Question: Suppose we've some labeled data X with N data points. Using some clustering algorithm, say k-means, we partition X into k clusters C_1,...,C_k. Let S_1,...,S_k be the true partitioning sets and define the clustering classification error like this:
I want to then find the optimal "match" of the clusters to the true clusters by minimizing this error. So for k=3 the optimal permutation may be {(C_1 and S_2), (C_2 and S_3), (C_3 and S_1)}. The obvious way to find the optimal permutation would be to look at all k! permutations and the resulting error, and pick the one giving smallest error. This however requires k! time so my question is, would it be possible to design an algorithm to do this more efficiently?
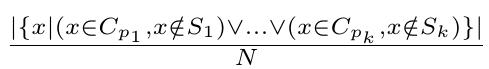
Answer: There are good and well-tested algorithms for finding the best matching, such as the
<URL>.
But usually, it is not a good idea to map clusters to classes.
A good clustering is one that tells you something about your data. So it be substantially different grom your known classes.